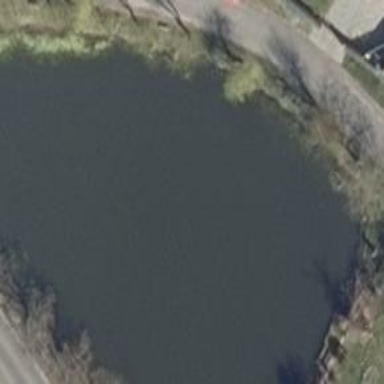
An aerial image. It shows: Peaceful pond surrounded by nature.